Aerial crown-view tile of a tropical tree (Barro Colorado Island, Panama), acquired 20250217:
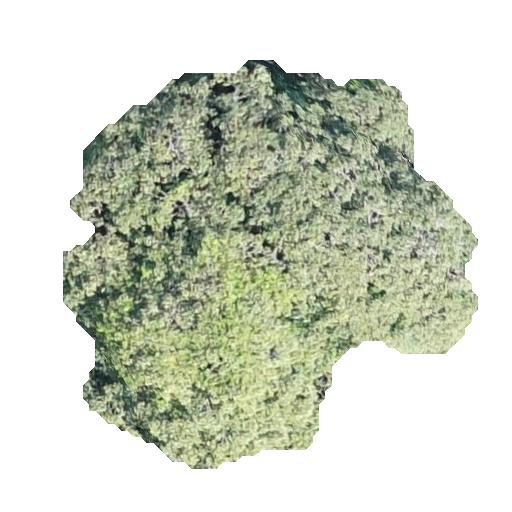
Species: Tabebuia rosea
GBIF accepted scientific name: Tabebuia rosea
Crown area: 174.623 m²